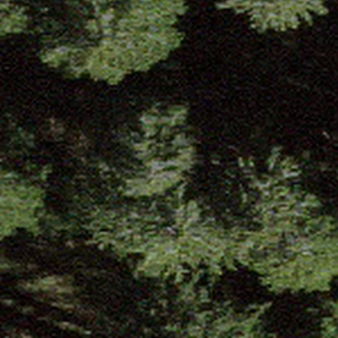
Label: other